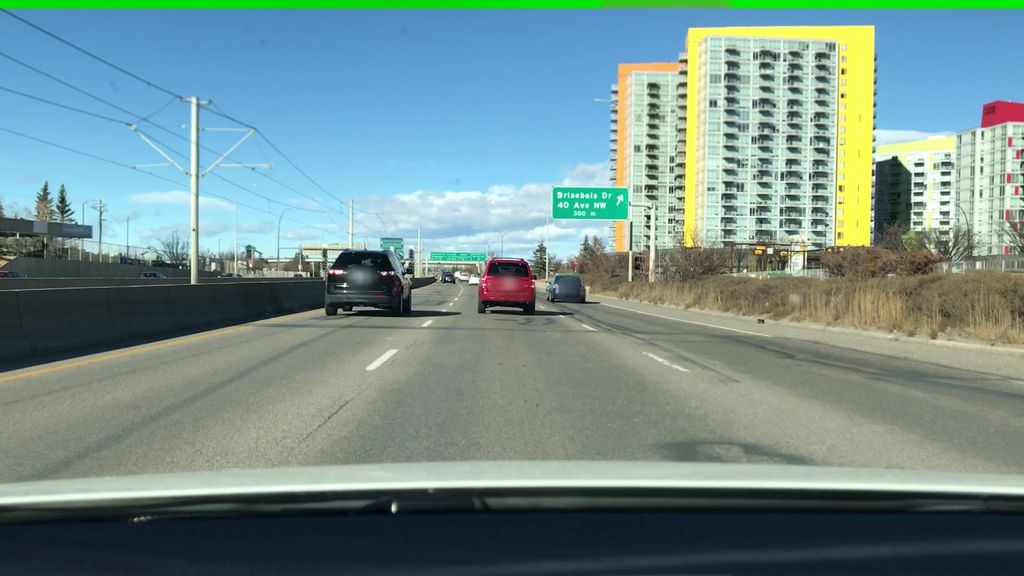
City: calgary